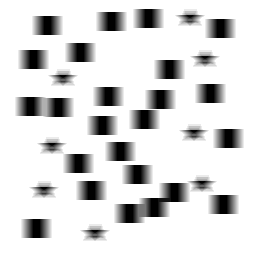
Squares: 24
Triangles: 0
Stars: 8
Total shapes: 32